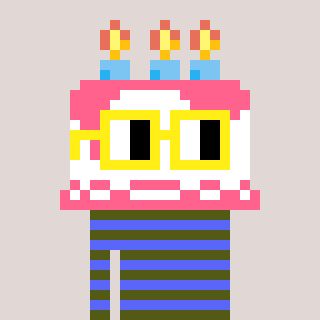
a pixel art character with square yellow glasses, a cake-shaped head and a purple-colored body on a warm background